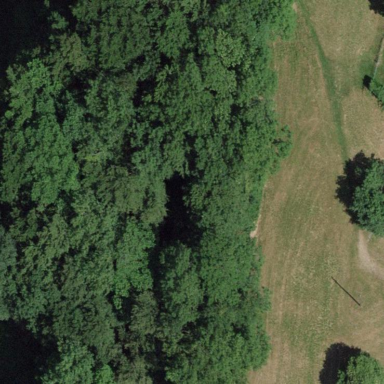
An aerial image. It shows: Forest area.